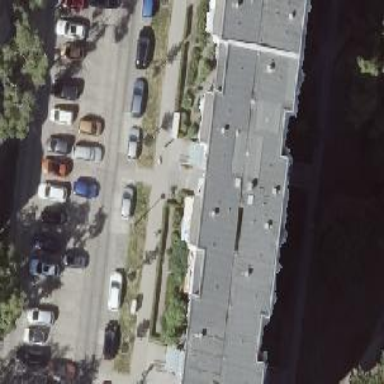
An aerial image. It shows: Flat-roofed apartment building.